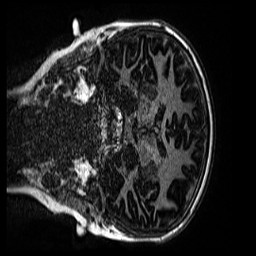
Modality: MP2RAGE
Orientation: coronal
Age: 10
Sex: female
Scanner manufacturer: siemens
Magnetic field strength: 3 T
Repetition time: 4 s
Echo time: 0.00299 s